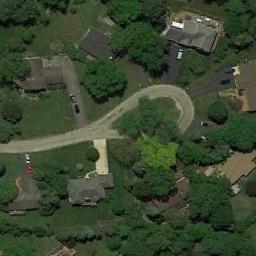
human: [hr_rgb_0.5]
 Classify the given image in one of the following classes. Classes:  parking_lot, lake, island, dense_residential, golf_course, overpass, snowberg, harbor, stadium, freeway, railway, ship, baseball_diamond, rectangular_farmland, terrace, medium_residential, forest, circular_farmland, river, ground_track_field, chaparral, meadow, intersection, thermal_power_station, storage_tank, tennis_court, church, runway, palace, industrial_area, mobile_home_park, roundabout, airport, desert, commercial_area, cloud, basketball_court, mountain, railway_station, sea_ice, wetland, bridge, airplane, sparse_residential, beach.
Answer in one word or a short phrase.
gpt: medium_residential